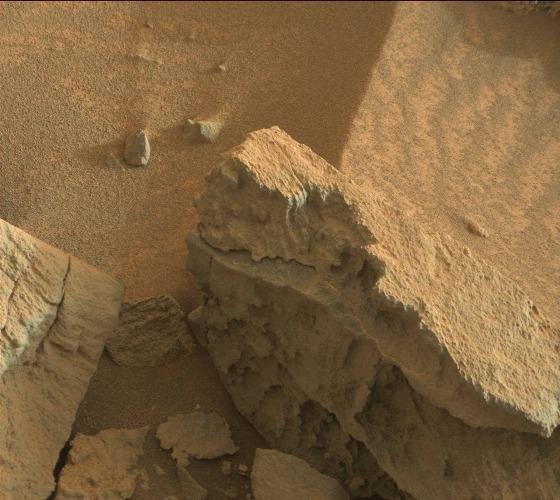
Terrain classes present: Bedrock, Gravel / Sand / Soil, Shadow